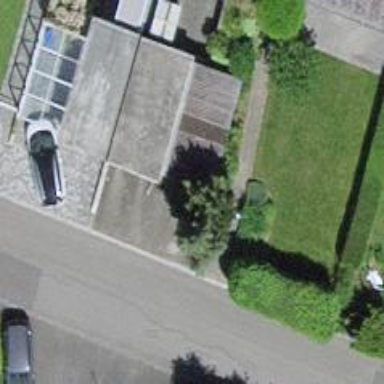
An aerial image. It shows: Garage building.